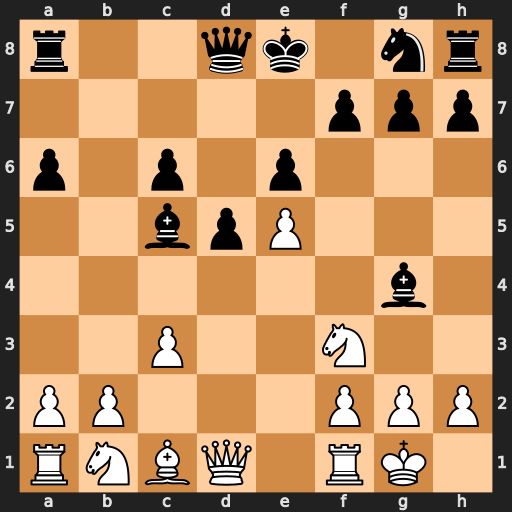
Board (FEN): r2qk1nr/5ppp/p1p1p3/2bpP3/6b1/2P2N2/PP3PPP/RNBQ1RK1
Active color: w
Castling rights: kq
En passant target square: -
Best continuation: Qa4 Bxf3 Qxc6+ Kf8 Qxc5+